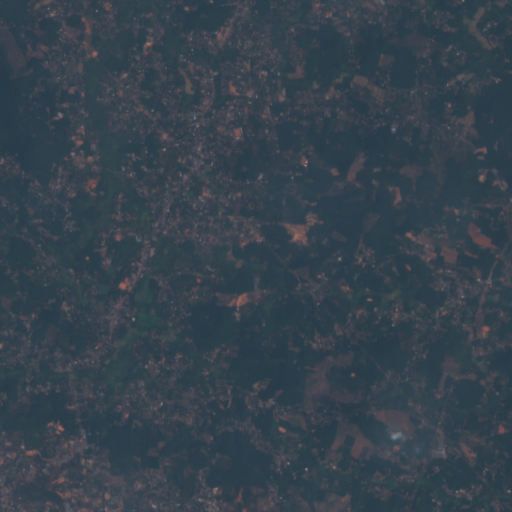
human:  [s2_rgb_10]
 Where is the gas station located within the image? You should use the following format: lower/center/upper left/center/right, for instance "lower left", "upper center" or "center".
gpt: The gas station is located in the lower left of the image.
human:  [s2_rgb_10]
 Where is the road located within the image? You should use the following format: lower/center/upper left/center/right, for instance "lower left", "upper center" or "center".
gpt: There is no road in the image.